Question: I am working on a Android Project in which I need to design a User Interface like below image-

I need to show some text on top as 'Student App', then below that there will be different objects of a 'Student'. Suppose if I have '10 Students' then there will be '10 rows' for each student. And in each row there will be image on left hand side, then in the middle some text will be there and then on the right hand side there will be another 'three text'.
I made some progress and I have below code. But it's not exact the way I am looking for in the image.
'''
<ImageView
android:id="@+id/icon"
android:src="@drawable/action_eating"
android:layout_width="60dp"
android:layout_height="60dp" />
<LinearLayout
android:orientation="vertical"
android:layout_gravity="center_vertical"
android:layout_width="fill_parent"
android:layout_height="wrap_content"
android:layout_marginLeft="15dp" >
<TextView
android:id="@+id/text1"
android:text="test"
android:textColor="#333"
android:layout_width="wrap_content"
android:layout_height="wrap_content"
android:textSize="18sp" />
<TextView
android:id="@+id/text2"
android:text="test2"
android:textColor="#6699CC"
android:layout_width="wrap_content"
android:layout_height="wrap_content"
android:textSize="14sp" />
</LinearLayout>
'''
And I need to make that list scrollable.
Can anyone help me out with this? Thanks for the help.
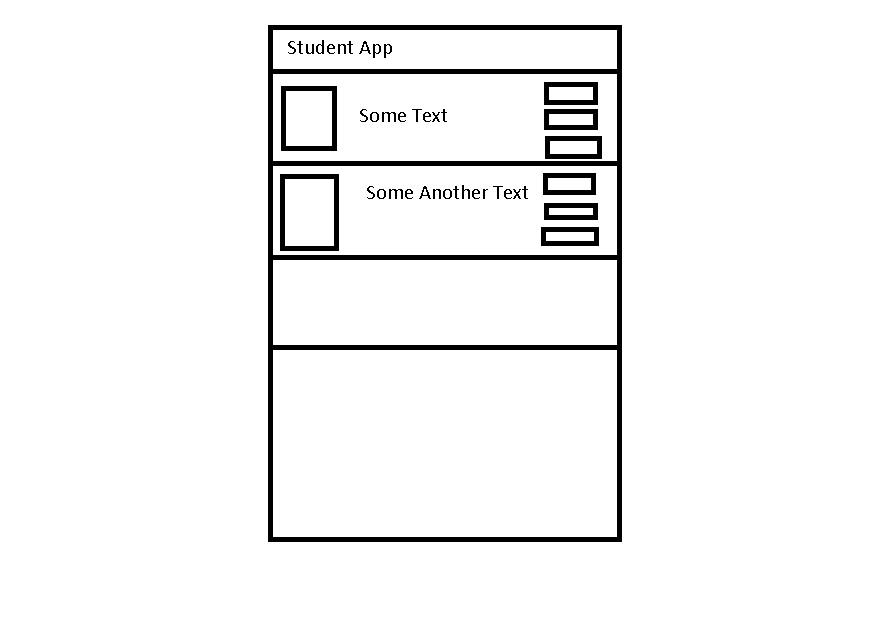
Answer: Using Table view how you can create column
'''
<?xml version="1.0" encoding="utf-8"?>
<TableLayout xmlns:android="http://schemas.android.com/apk/res/android"
android:id="@+id/tableLayout1"
android:layout_width="fill_parent"
android:layout_height="fill_parent" >
<!-- 2 columns -->
<TableRow
android:id="@+id/tableRow1"
android:layout_width="wrap_content"
android:layout_height="wrap_content"
android:padding="5dip" >
<TextView
android:id="@+id/textView1"
android:text="Column 1"
android:textAppearance="?android:attr/textAppearanceLarge" />
<Button
android:id="@+id/button1"
android:text="Column 2" />
</TableRow>
<!-- edittext span 2 column -->
<TableRow
android:id="@+id/tableRow2"
android:layout_width="wrap_content"
android:layout_height="wrap_content"
android:padding="5dip" >
<EditText
android:id="@+id/editText1"
android:layout_span="2"
android:text="Column 1 &amp; 2" />
</TableRow>
<!-- just draw a red line -->
<View
android:layout_height="2dip"
android:background="#FF0000" />
<!-- 3 columns -->
<TableRow
android:id="@+id/tableRow3"
android:layout_width="wrap_content"
android:layout_height="wrap_content"
android:padding="5dip" >
<TextView
android:id="@+id/textView2"
android:text="Column 1"
android:textAppearance="?android:attr/textAppearanceLarge" />
<Button
android:id="@+id/button2"
android:text="Column 2" />
<Button
android:id="@+id/button3"
android:text="Column 3" />
</TableRow>
<!-- display this button in 3rd column via layout_column(zero based) -->
<TableRow
android:id="@+id/tableRow4"
android:layout_width="wrap_content"
android:layout_height="wrap_content"
android:padding="5dip" >
<Button
android:id="@+id/button4"
android:layout_column="2"
android:text="Column 3" />
</TableRow>
<!-- display this button in 2nd column via layout_column(zero based) -->
<TableRow
android:id="@+id/tableRow5"
android:layout_width="wrap_content"
android:layout_height="wrap_content"
android:padding="5dip" >
<Button
android:id="@+id/button5"
android:layout_column="1"
android:text="Column 2" />
</TableRow>
</TableLayout>
'''